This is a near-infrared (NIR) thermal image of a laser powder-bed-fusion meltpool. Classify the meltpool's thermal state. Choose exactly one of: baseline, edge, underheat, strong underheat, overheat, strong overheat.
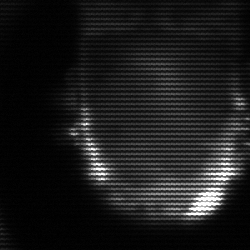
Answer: baseline